Aerial crown-view tile of a tropical tree (Barro Colorado Island, Panama), acquired 20240611:
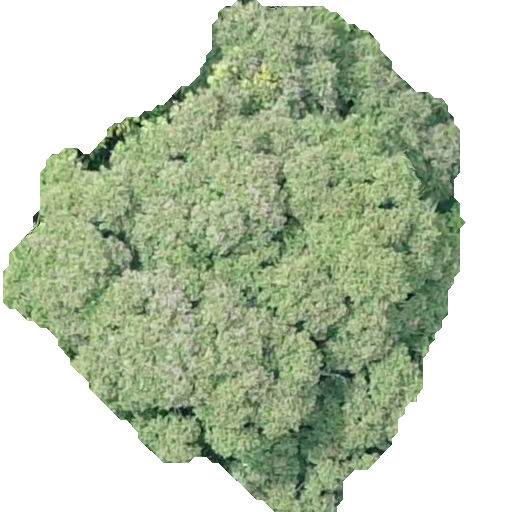
Species: Dipteryx oleifera
GBIF accepted scientific name: Dipteryx oleifera
Crown area: 242.797 m²